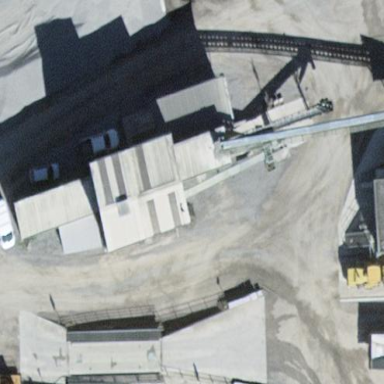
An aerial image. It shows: Industrial building.